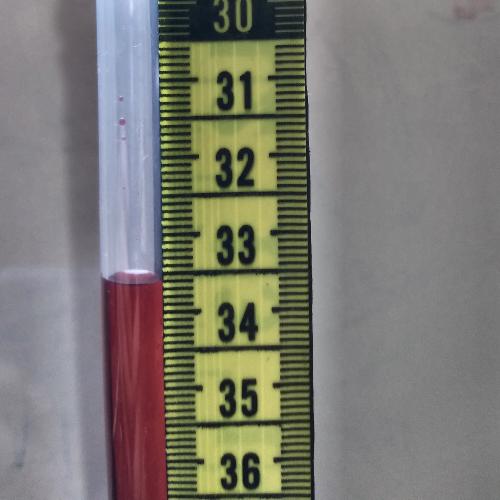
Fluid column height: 33.6 cm